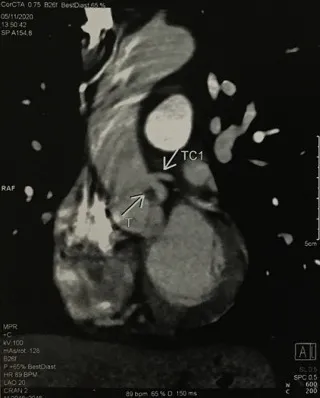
Computed tomography angiography shows a 0.62/0.88 cm mass attached to aortic leaflet, near the ostium of the main left coronary artery (A, B).
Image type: radiology (ct)